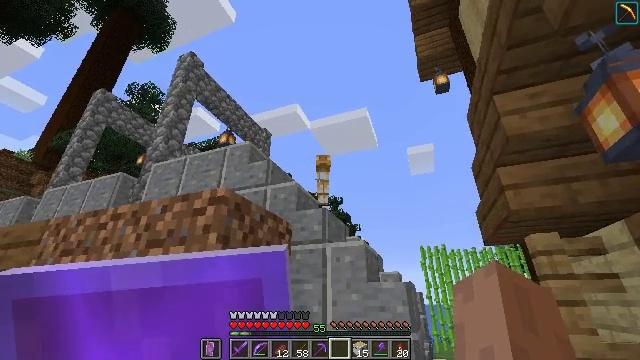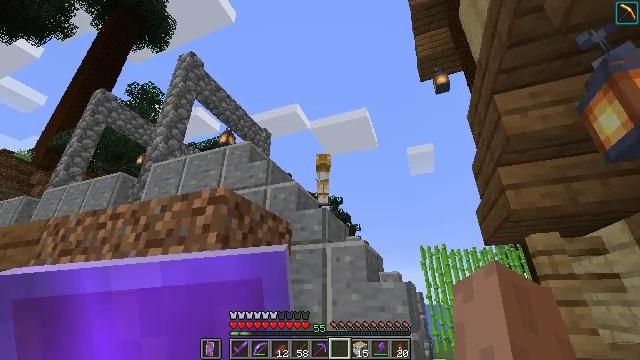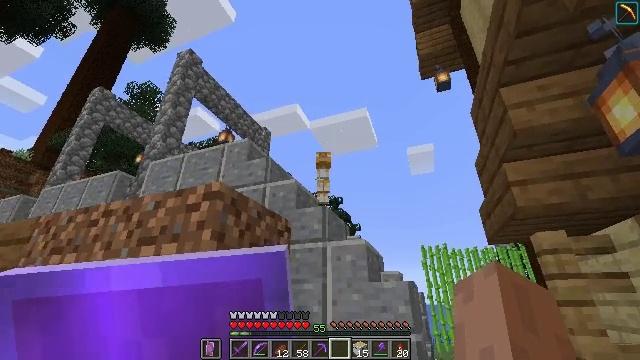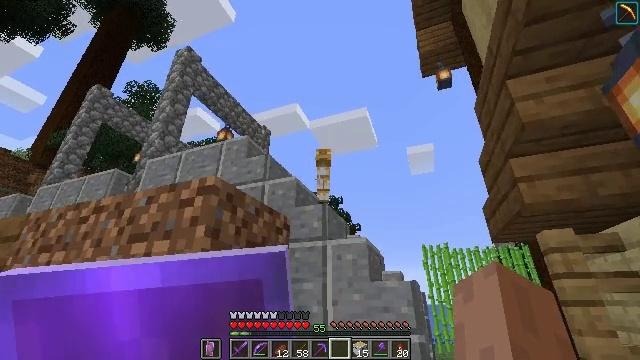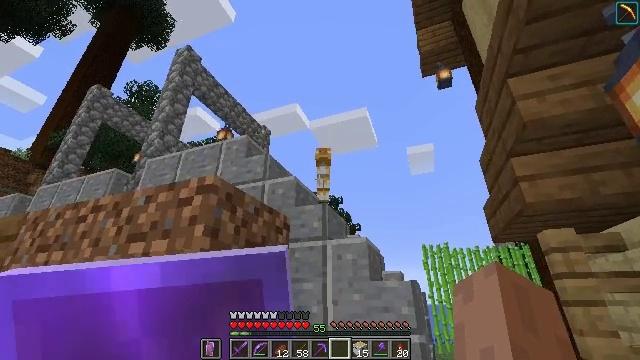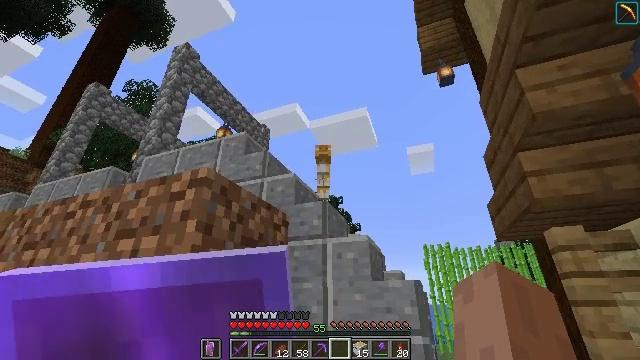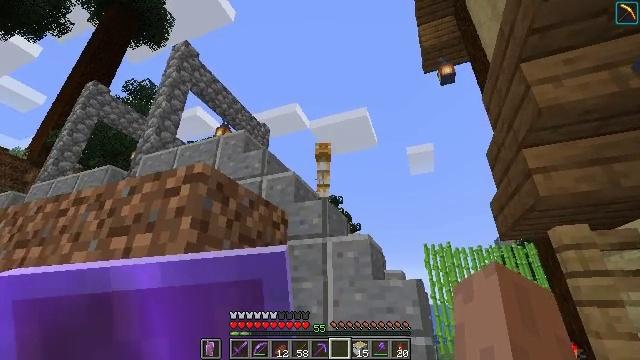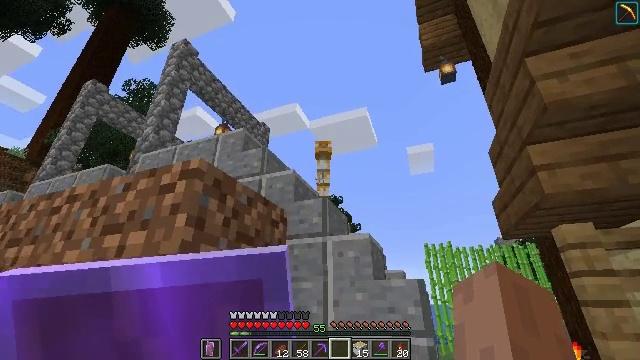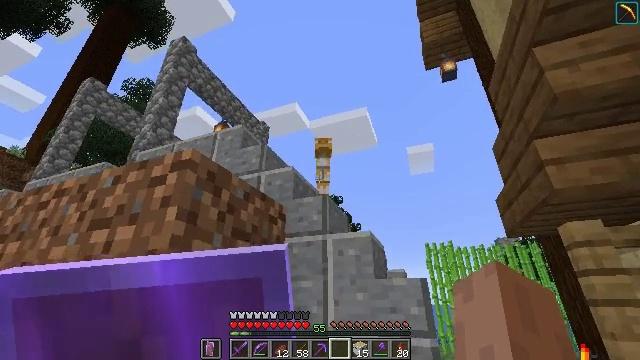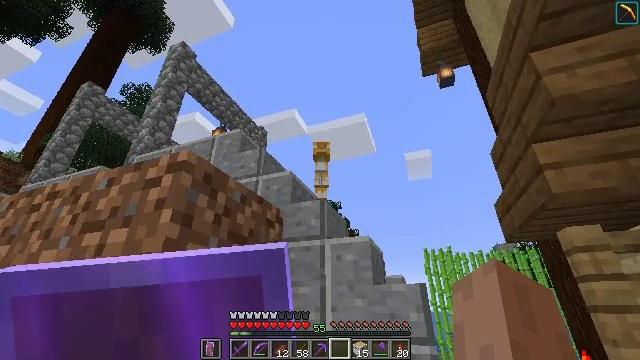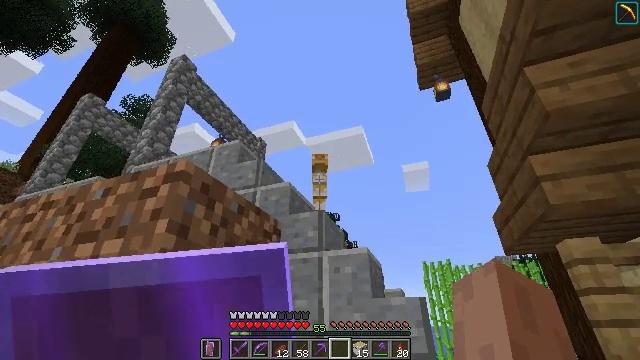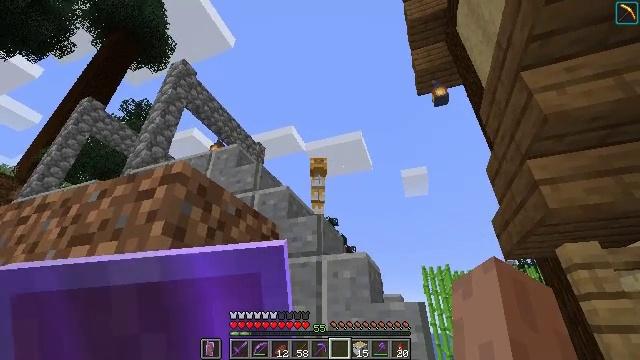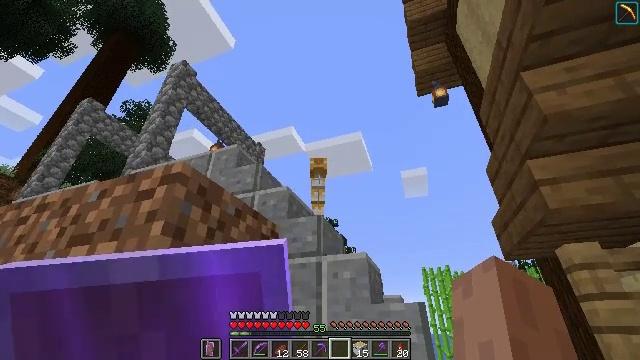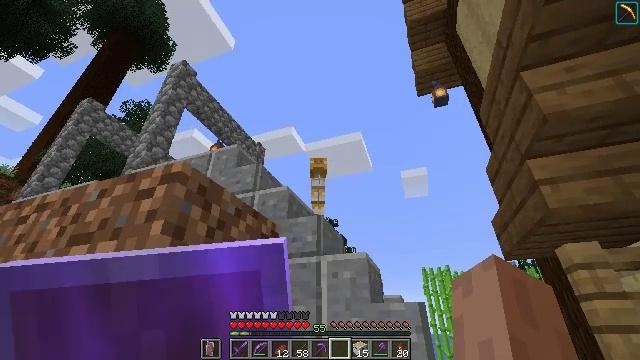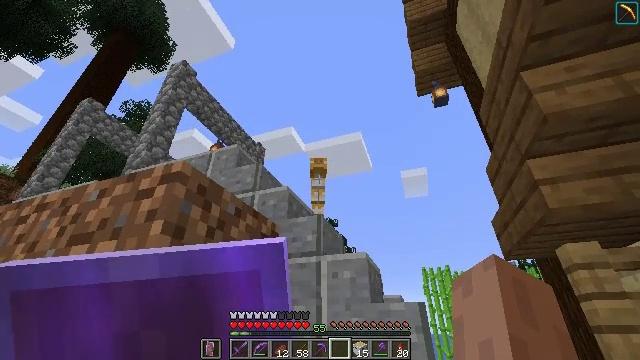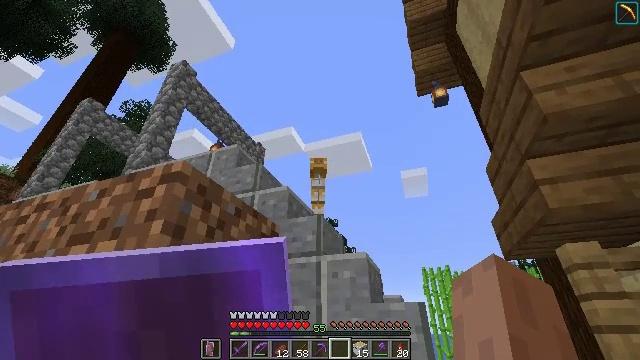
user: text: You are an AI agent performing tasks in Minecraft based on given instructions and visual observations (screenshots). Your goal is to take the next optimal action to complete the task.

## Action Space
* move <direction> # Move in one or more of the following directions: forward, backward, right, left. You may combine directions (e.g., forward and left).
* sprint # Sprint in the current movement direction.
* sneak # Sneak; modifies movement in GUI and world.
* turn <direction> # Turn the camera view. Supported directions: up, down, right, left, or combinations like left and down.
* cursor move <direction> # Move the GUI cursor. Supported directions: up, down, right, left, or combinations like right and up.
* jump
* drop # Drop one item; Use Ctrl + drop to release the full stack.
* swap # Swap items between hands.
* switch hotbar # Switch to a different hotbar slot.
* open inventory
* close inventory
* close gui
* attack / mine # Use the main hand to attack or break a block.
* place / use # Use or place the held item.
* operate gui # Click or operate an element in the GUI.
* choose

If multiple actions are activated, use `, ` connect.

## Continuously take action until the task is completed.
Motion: motion action
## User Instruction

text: Open the crafting table to craft a lead with string and slimeball.
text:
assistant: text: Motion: move forward, sneak
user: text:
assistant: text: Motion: move forward, sneak
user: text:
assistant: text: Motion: move forward, sneak
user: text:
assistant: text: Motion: move forward, sneak
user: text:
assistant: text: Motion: move forward, sneak
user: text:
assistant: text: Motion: move forward, sneak
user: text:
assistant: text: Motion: move forward, sneak
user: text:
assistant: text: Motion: sneak
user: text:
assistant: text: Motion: sneak, turn up
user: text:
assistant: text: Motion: sneak, turn up
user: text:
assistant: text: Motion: sneak, turn up
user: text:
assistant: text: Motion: sneak
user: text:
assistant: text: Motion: sneak
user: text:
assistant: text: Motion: sneak
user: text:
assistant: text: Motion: sneak
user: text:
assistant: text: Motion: sneak
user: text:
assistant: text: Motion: sneak
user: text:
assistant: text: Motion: sneak
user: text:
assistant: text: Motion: sneak
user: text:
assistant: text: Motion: sneak
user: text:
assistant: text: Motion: sneak
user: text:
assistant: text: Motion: sneak
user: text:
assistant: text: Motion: sneak
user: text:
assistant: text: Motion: sneak
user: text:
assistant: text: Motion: sneak
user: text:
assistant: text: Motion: sneak
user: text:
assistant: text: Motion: sneak
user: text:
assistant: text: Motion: sneak
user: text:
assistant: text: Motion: sneak
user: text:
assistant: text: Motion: sneak